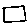
Label: square